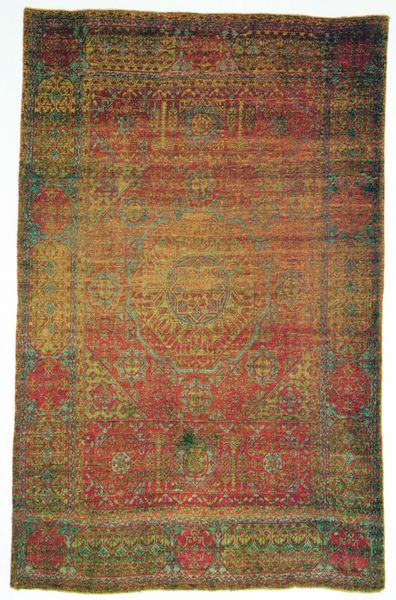
Titel: Mamluken-Teppich
Standort: Berlin
Institution: Museum für Islamische Kunst
Schlagwörter: blau, dreieck, gelb, grün, ocker, blume, blumen, braun, bunt, grau, lampe, licht, mitte, orange, schmuck, schwarz, weiss, rot, schal, tuch, hochformat, malerei, muster, ornament, teppich, alt, gesichter, wand, rahmen, bild, felder, sonne, boden, fransen, gewand, gold, stoff, borte, kontrast, schön, seide, kreis, oval, garten, farbig, komplementär, rahmung, farben, farbe, rand, bordüre, jugendstil, gobelin, wandteppich, handarbeit, wolle, detail, symmetrie, dekor, floral, ornamente, verzierung, streifen, läufer, umriss, foto, fotografie, photographie, gemustert, rit, symetrie, hängen, orient, orientalisch, rechteck, stern, linie, symmetrisch, druck, scheich, kreise, mosaik, gewirkt, fleck, photo, ornamental, ecken, kunstgewerbe, geometrisch, musterung, arabisch, antik, schmcuk, struktur, rechteckig, tapisserie, lock, zentrum, gestickt, orientteppich, gewebe, textil, mittelfeld, ornamentik, indien, dreiecke, kunsthandwerk, dekorativ, wandbehang, gewebt, quadrat, webteppich, arabien, islam, kelim, knüpfen, perser, persien, türkei, weben, ovale, oktogon, achteck, textilien, weberei, ägypten, flechtwerk, regelmässig, komplementärkontrast, perserteppich, rocaille, paradis, rot gelb, borten, verschlissen, keltisch, islamisch, hanf, kelten, persisch, indisch, oriental, gebetsteppich, geknüpft, mekka, fasern, afghanistan, verblasst, bedruckt, verblichen, verwaschen, cosmaten, textilie, ausgebleicht, gewoben, abgetreten, afghan, arabisch orient, ausgeblichen, bayeuse, bodenteppich, signe, vefrwaschen, warm kalt kontrast, webarbeit, e, edaillons, rahmen#schmuck